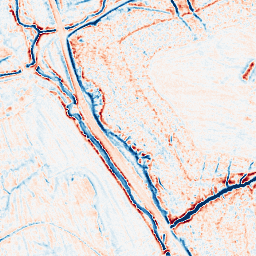
Category: edge_preserving
Decomposition family: anisotropic_diffusion
Decomposition parameters: iterations: 20
kappa: 10
gamma: 0.1
Upsampling method: cubic_mitchell
Upsampling parameters: scale: 8
Upsampling scale: 8